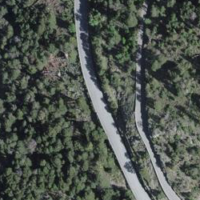
EUNIS habitat code: 32
Species observed at this site:
Lactuca perennis